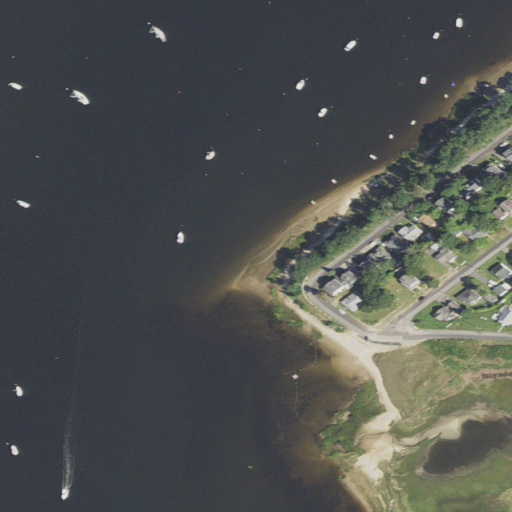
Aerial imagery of cape in Massachusetts named Barneys Point containing open water, medium intensity development, low intensity development, herbaceous wetlands, barren land, and grassland